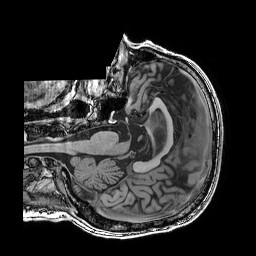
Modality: T1w
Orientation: axial
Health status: healthy
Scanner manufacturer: philips
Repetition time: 0.00767 s
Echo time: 0.00352 s